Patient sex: M
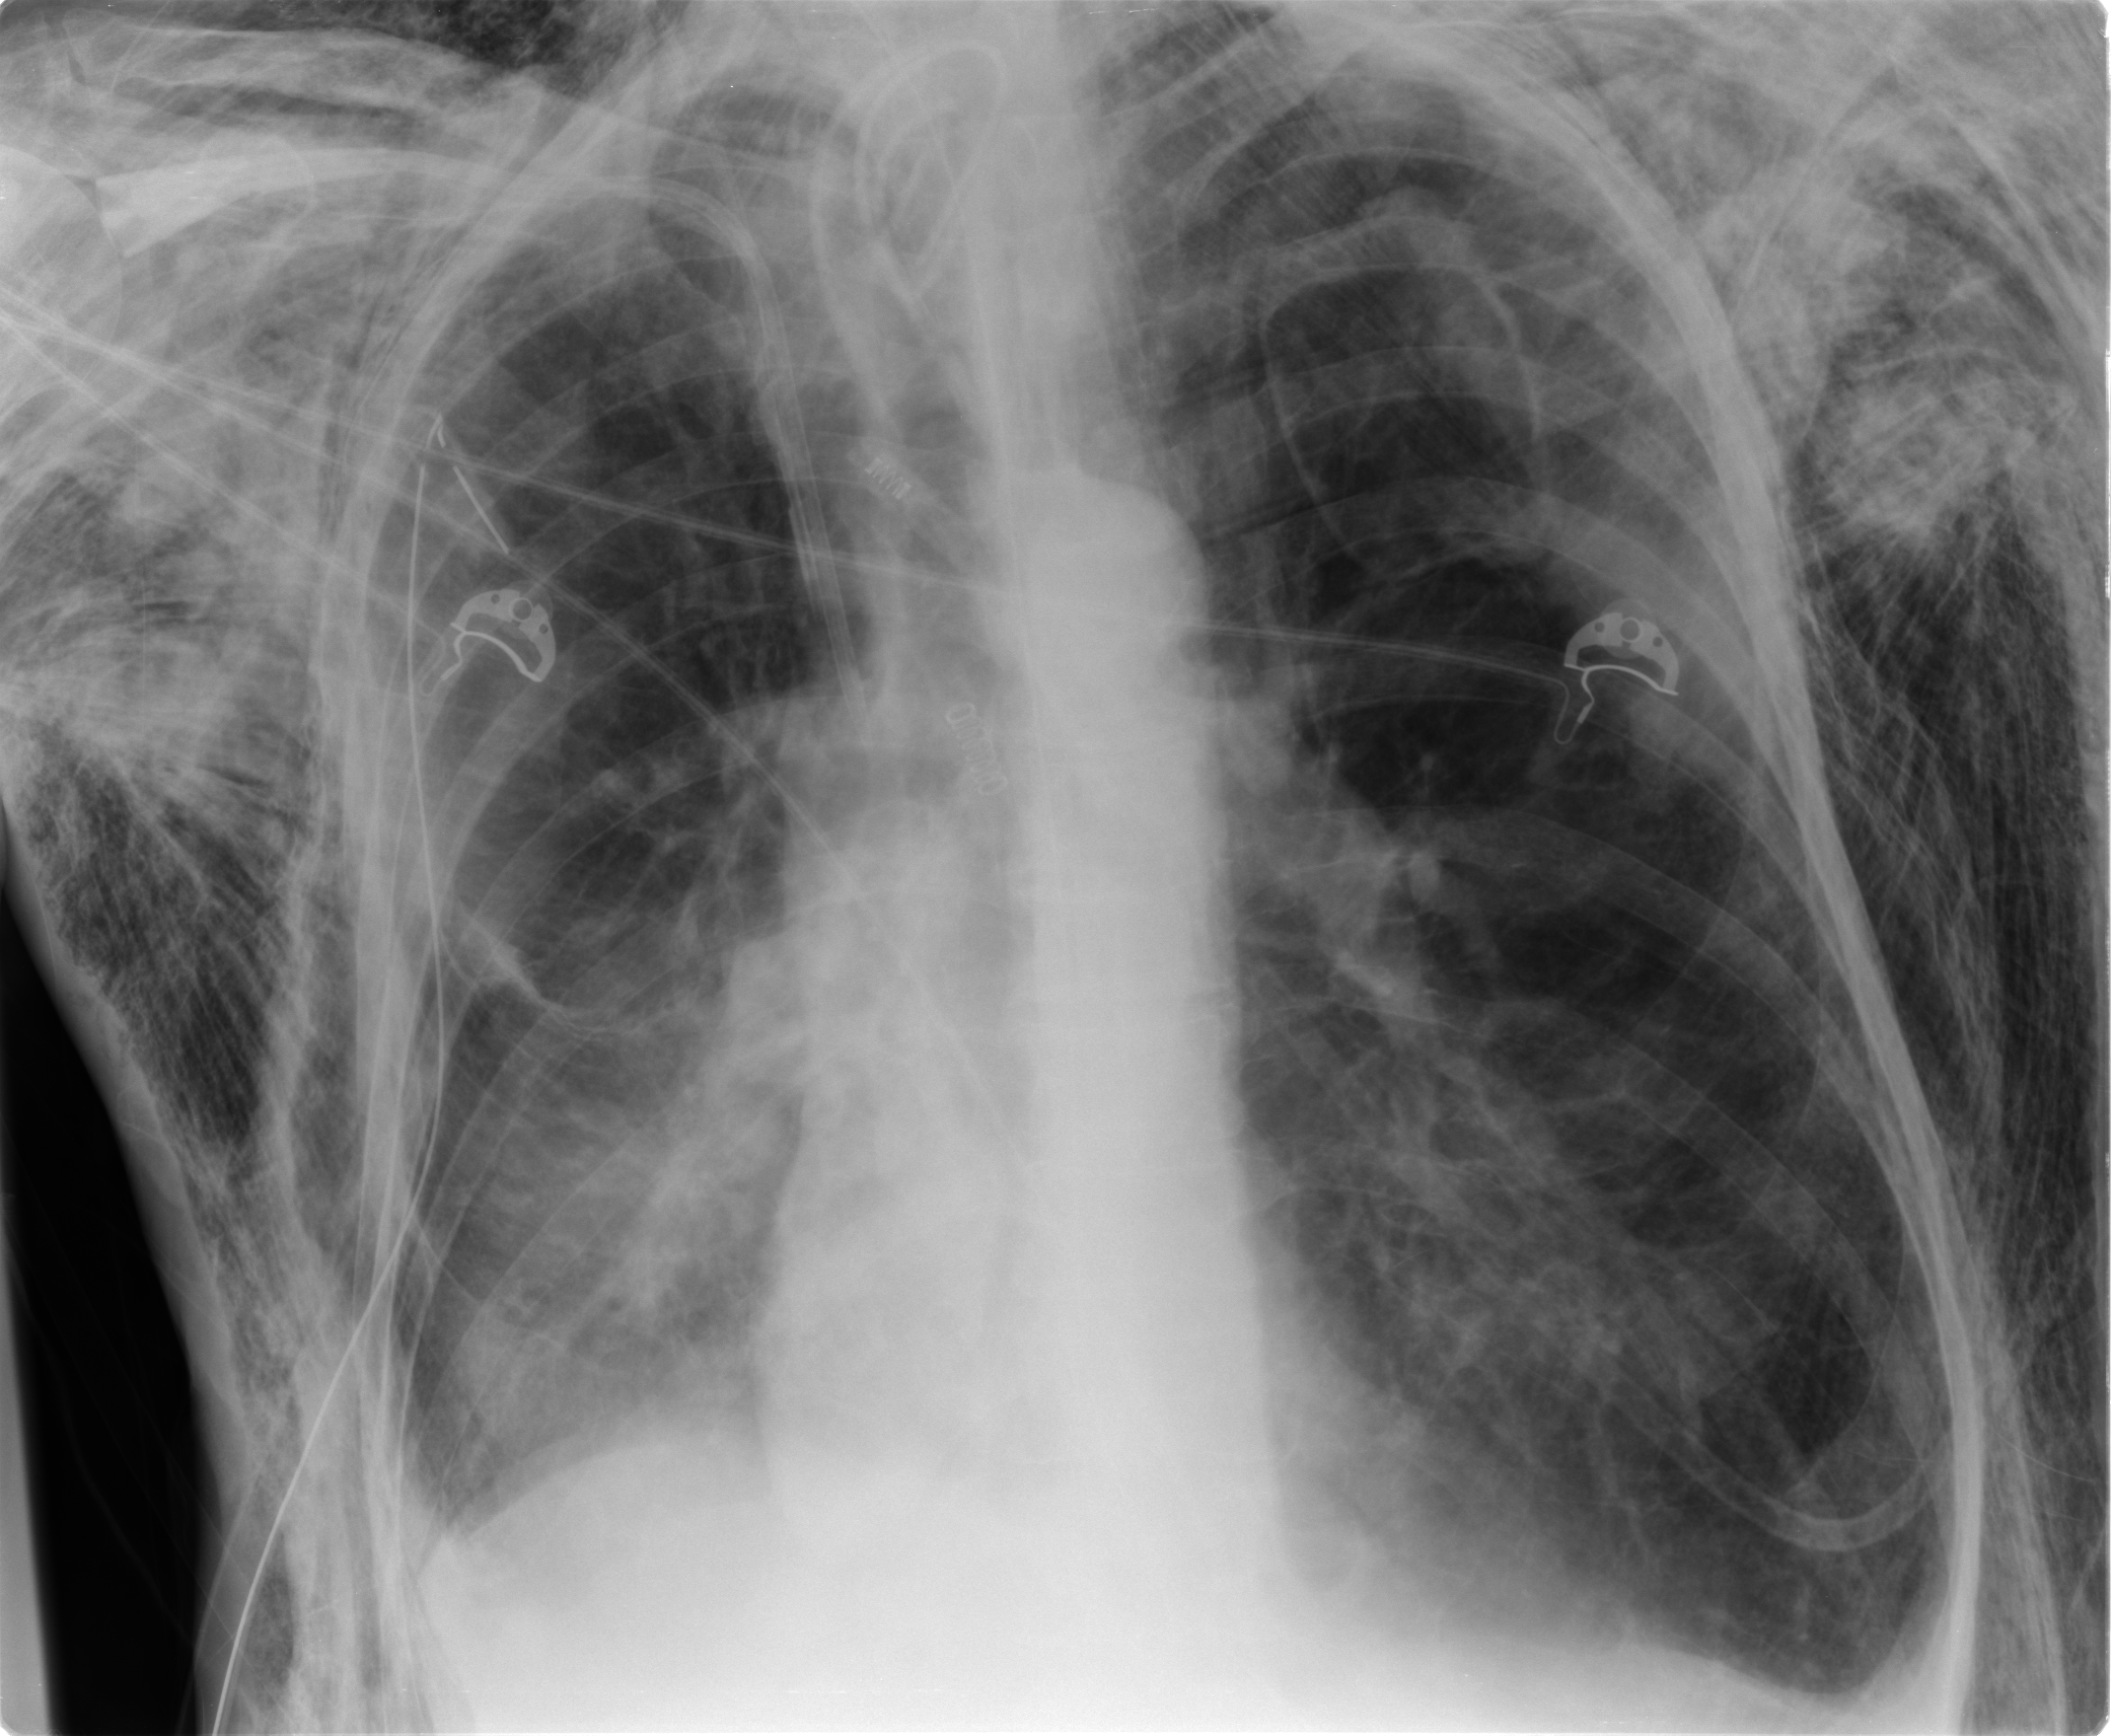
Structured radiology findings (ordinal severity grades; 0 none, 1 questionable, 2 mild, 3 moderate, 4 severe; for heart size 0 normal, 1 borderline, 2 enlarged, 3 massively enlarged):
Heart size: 0
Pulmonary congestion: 0
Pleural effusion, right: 1
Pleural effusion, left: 1
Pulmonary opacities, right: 0
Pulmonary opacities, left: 0
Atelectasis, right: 2
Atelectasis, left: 2